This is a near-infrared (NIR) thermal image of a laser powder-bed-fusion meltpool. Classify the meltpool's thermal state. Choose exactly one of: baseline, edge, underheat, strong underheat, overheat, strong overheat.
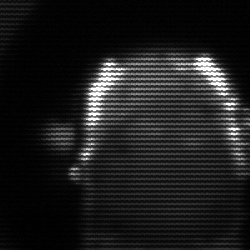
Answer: baseline